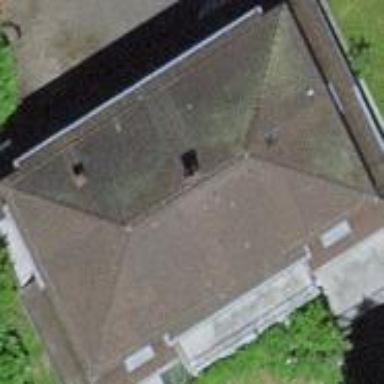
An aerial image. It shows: Hipped roof house.